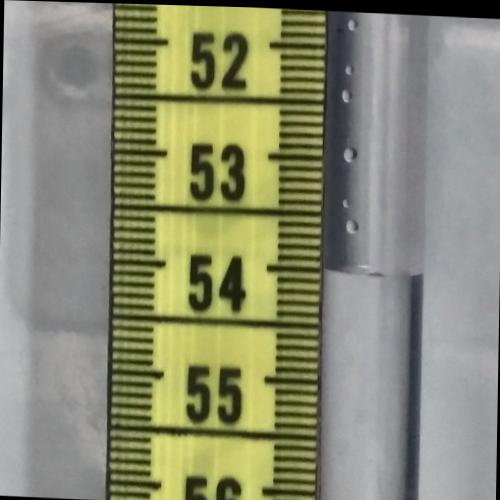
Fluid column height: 54.0 cm